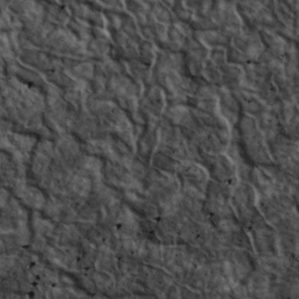
Label: non_frost